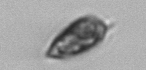
Label: Prorocentrum_triestinum